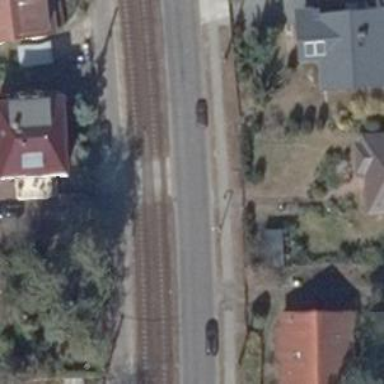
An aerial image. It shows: Uncontrolled tram level crossing.